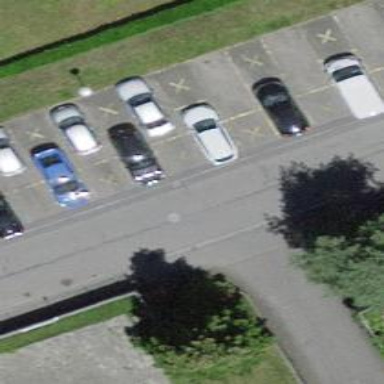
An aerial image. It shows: Asphalt road designated for service vehicles.